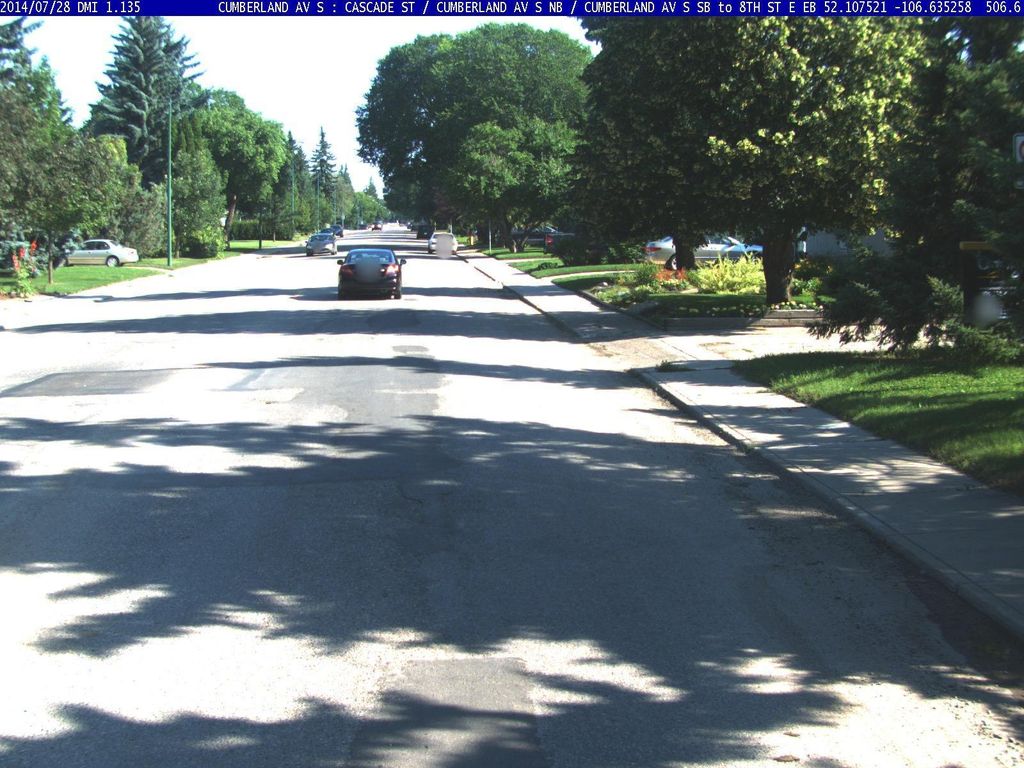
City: saskatoon